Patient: sex M, age 72
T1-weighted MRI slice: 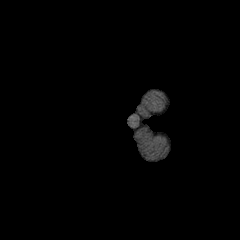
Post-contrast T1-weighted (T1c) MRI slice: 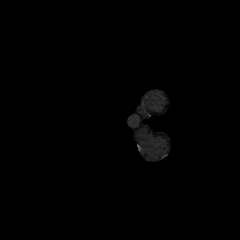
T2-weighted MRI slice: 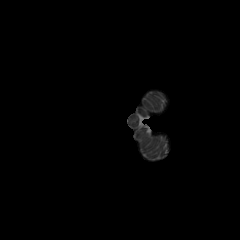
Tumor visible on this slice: no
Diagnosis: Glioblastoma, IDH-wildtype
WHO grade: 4